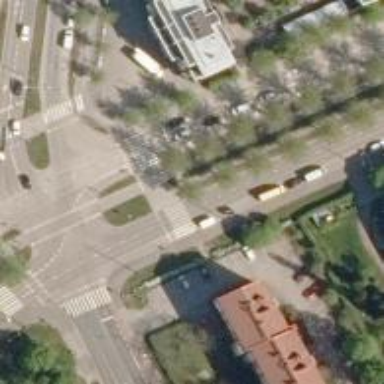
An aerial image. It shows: Asphalt cycleway with crossing.